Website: macys
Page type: billing-address
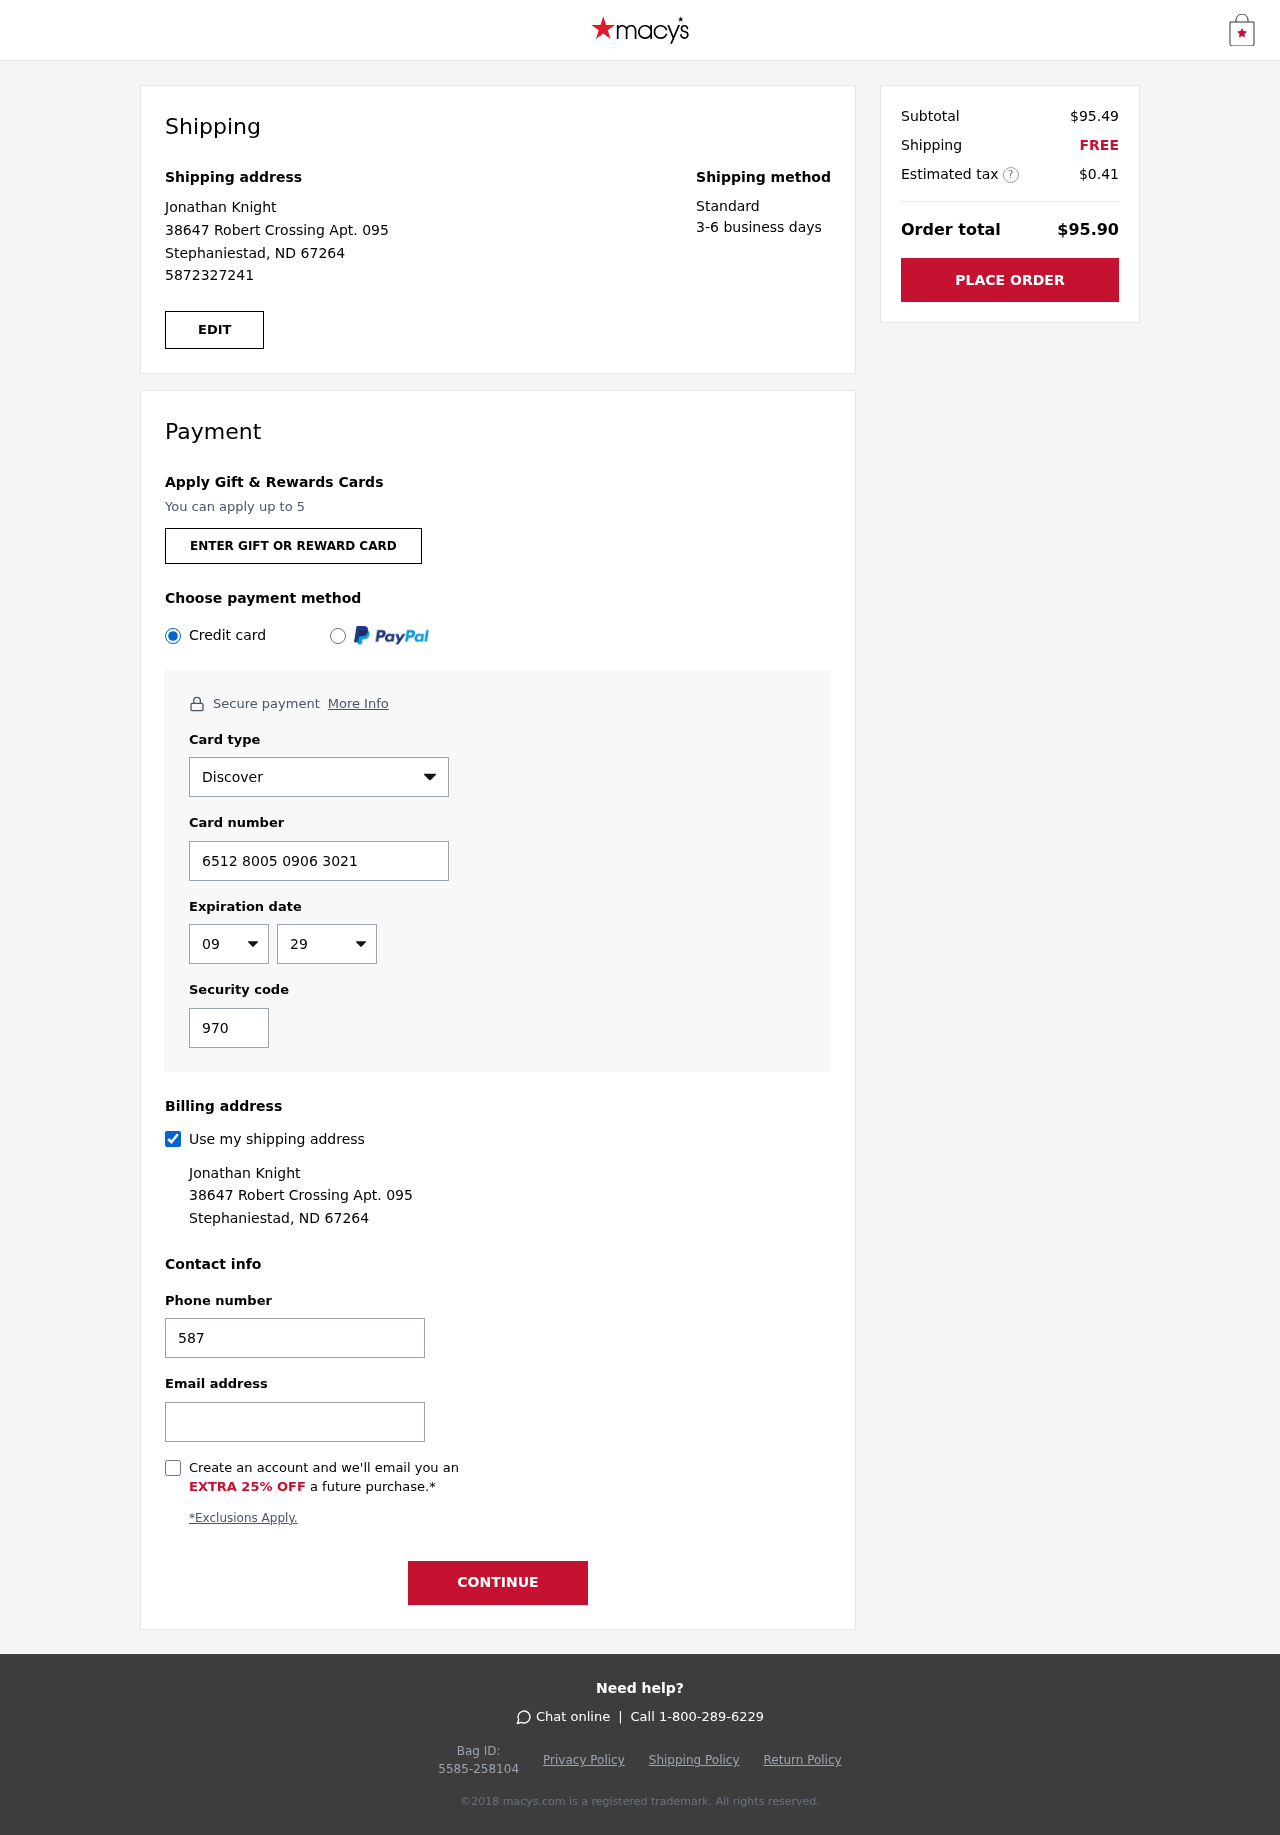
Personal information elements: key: PII_CARD_CVV
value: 970
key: PII_CARD_EXPIRY_MONTH
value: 09
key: PII_CARD_EXPIRY_YEAR
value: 29
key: PII_CARD_NUMBER
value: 6512 8005 0906 3021
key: PII_CARD_TYPE
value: Discover
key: PII_EMAIL
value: jknight@gmail.com
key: PII_FULLNAME
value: Jonathan Knight
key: PII_PHONE
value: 5872327241
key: PII_STREET
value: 38647 Robert Crossing Apt. 095
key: PII_CITY_STATE_ZIP
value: Stephaniestad, ND 67264
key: PII_FIRSTNAME
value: Jonathan
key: PII_LASTNAME
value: Knight
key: PII_FULLNAME2
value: Jonathan Knight
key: PII_FULLNAME3
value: Jonathan Knight
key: PII_FIRSTNAME2
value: Jonathan
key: PII_FIRSTNAME3
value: Jonathan
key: PII_LASTNAME2
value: Knight
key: PII_LASTNAME3
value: Knight
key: PII_FIRSTNAME_DERIVED
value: Jonathan
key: PII_LASTNAME_DERIVED
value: Knight
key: PII_FULLNAME_DERIVED
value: Jonathan Knight
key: PII_NAME_FULL_DERIVED
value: Jonathan Knight
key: PII_STREET2
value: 38647 Robert Crossing Apt. 095
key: PII_PHONE2
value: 5872327241
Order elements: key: ORDER_SUBTOTAL
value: $95.49
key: ORDER_SHIPPING_COST
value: FREE
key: ORDER_TAX
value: $0.41
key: ORDER_TOTAL
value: $95.90